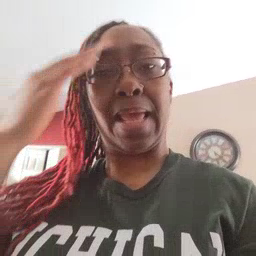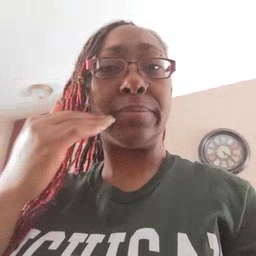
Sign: head